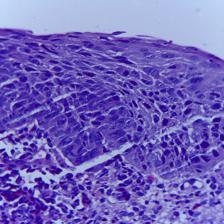
Diagnosis: OSCC